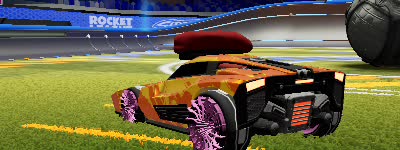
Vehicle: breakout